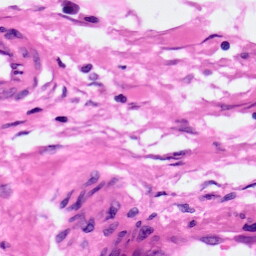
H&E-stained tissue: Pancreatic